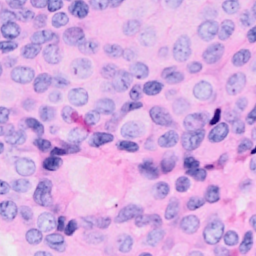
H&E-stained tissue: Breast